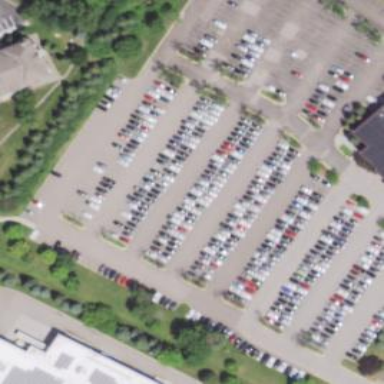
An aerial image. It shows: Parking lot with asphalt surface designed for park and ride facility.